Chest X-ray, AP view. Patient: 59 years old, sex M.
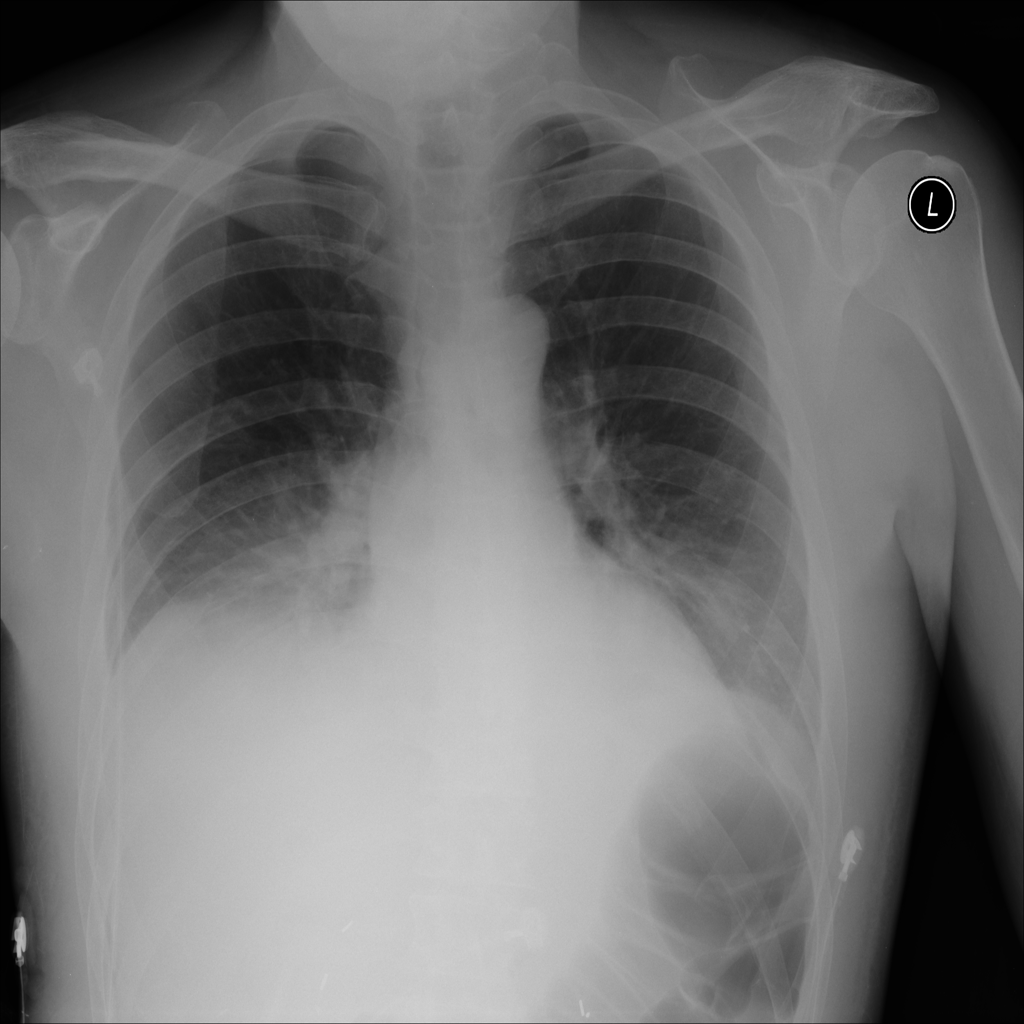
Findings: No Finding